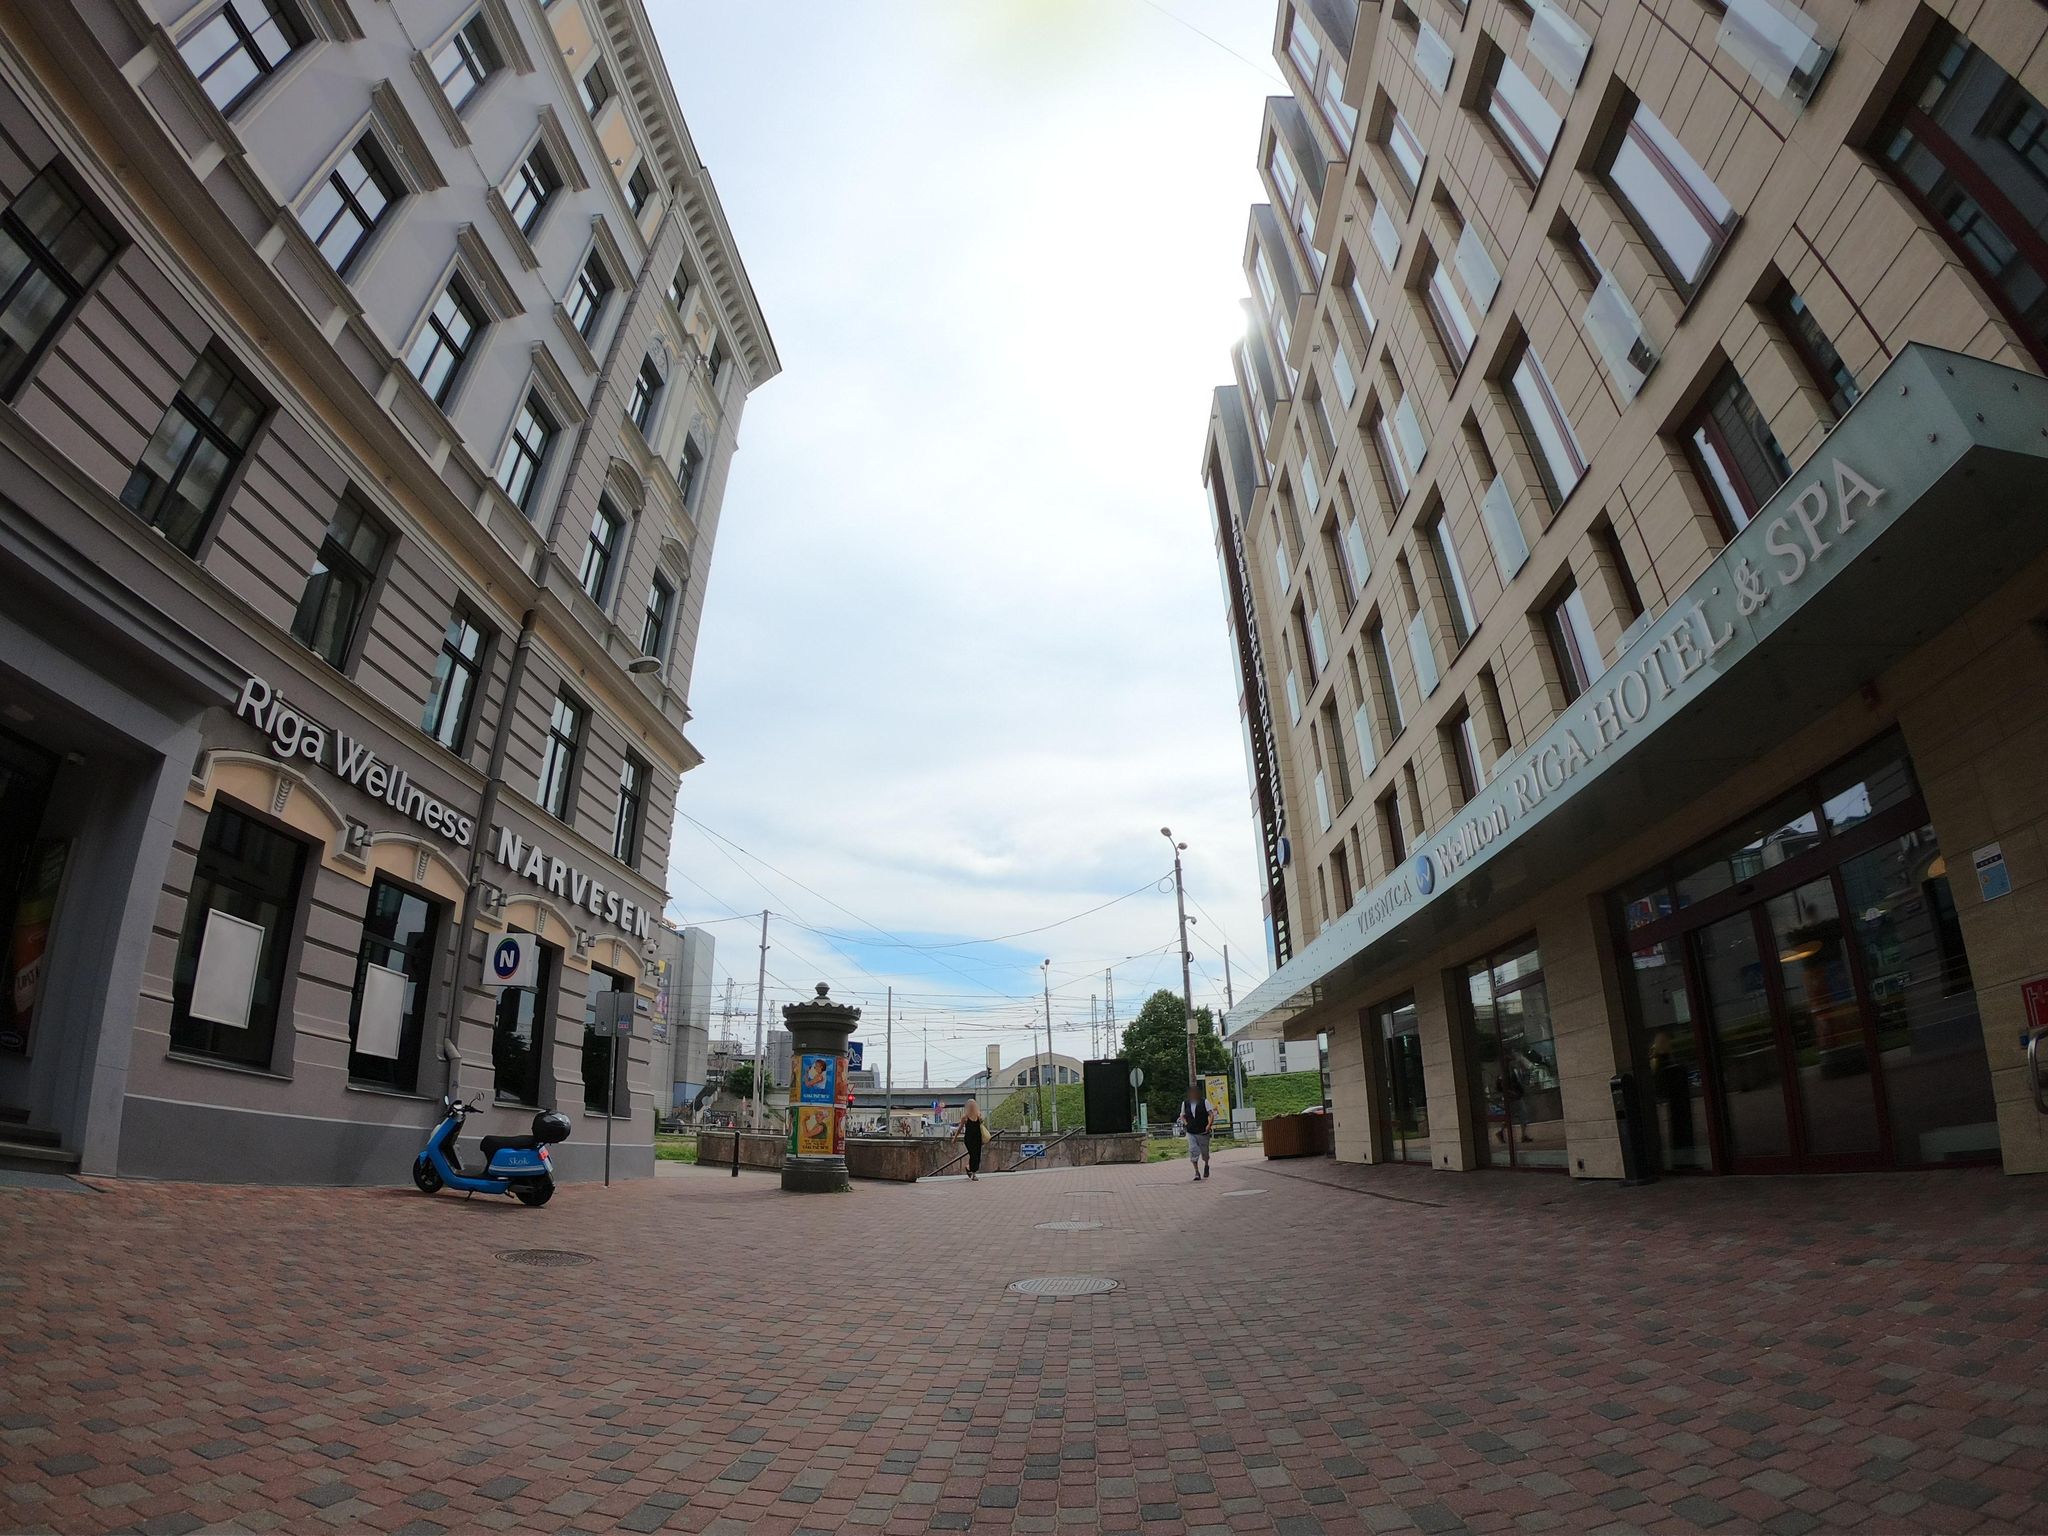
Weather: cloudy
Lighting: day
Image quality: good
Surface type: walking surface
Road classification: living_street
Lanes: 2
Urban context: urban centre
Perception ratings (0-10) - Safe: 9.42, Lively: 8.91, Beautiful: 7.78, Boring: 4.06, Depressing: 7.93, Wealthy: 7.16